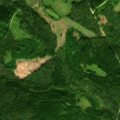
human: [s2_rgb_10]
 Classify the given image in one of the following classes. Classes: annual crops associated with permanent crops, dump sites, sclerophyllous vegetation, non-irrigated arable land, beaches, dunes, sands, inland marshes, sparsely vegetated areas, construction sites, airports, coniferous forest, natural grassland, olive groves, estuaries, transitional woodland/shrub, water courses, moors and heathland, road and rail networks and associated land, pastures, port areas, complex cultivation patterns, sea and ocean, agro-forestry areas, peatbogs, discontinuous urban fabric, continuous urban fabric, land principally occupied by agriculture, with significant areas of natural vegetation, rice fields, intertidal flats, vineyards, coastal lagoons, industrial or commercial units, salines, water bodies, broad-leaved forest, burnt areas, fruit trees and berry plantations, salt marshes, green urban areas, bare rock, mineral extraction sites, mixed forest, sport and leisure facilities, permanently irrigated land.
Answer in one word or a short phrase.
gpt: coniferous forest, mixed forest, transitional woodland/shrub